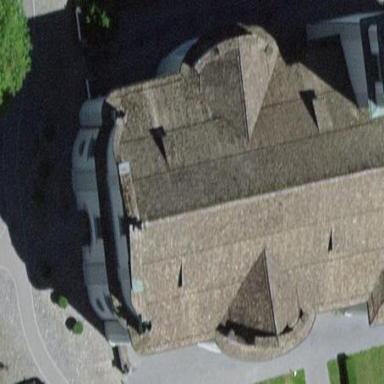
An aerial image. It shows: Historic church building serving as place of worship.